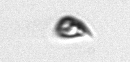
Label: Cryptophyta